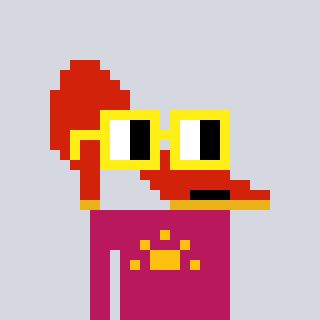
a pixel art character with square yellow glasses, a highheel-shaped head and a darkpink-colored body on a cool background